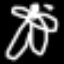
Label: angel